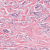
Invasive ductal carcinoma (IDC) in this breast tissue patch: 1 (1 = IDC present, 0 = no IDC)